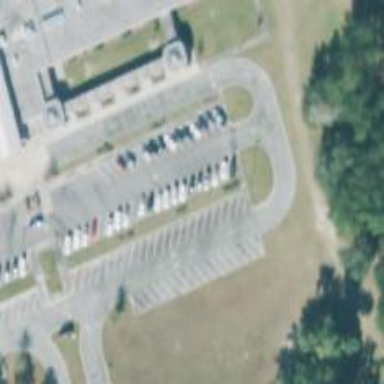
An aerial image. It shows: Parking space is available.